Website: home-depot
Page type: delivery-shipping
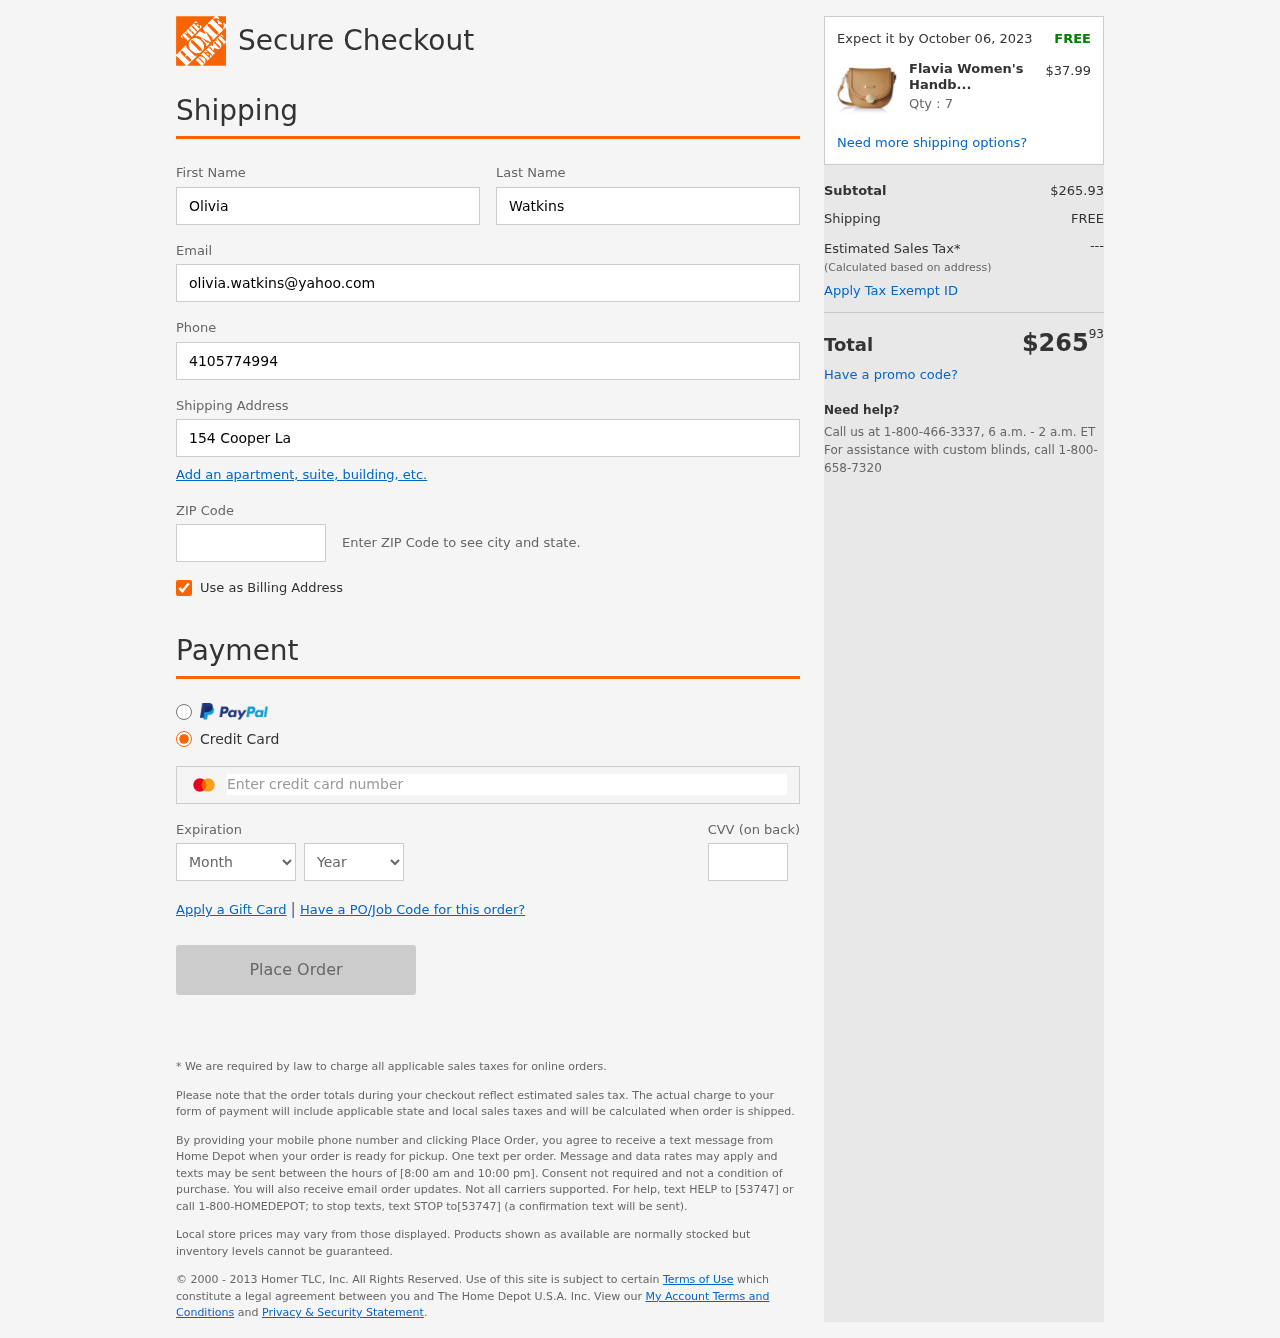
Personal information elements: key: PII_CARD_CVV
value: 751
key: PII_CARD_EXPIRY_MONTH
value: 01
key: PII_CARD_EXPIRY_YEAR
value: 27
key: PII_CARD_NUMBER
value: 2224 1572 1771 9883
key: PII_EMAIL
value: olivia.watkins@yahoo.com
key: PII_FIRSTNAME
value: Olivia
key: PII_LASTNAME
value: Watkins
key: PII_PHONE
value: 4105774994
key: PII_POSTCODE
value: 77218
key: PII_STREET
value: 154 Cooper Landing
Product elements: key: PRODUCT1_NAME
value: Flavia Women's Handbag (Khaki)
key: PRODUCT1_PRICE
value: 37.99
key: PRODUCT1_QUANTITY
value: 7
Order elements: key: ORDER_DELIVERY_DATE
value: Expect it by October 06, 2023
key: ORDER_SUBTOTAL
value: $265.93
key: ORDER_SHIPPING_COST
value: FREE
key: ORDER_TOTAL
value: $26593